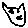
Label: cat